Question: I want to display images in a 144px x 144px div element.
Images are always larger than 144px and so I want to zoom scale them. By that I mean that the smallest side will touch the edge of the div, cutting a bit from the other side - the opposite of letterbox.
How can I do this and have it work on older browsers like IE as well?
Changed the image, the first was wrong, sorry.
Resize the image so that inside the div there is no space without image

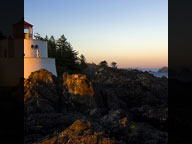
Answer: <URL>.
Here's an example:
HTML (copy and paste into your own file for a full test):
'''
<html>
<head>
<style type="text/css">
.clippedImg {
background-image: url("http://www.grinderschool.com/images/top_main.jpg");
background-position: -75px -55px;
height: 100px;
width: 235px;
}
</style>
</head>
<body>
<div class='clippedImg'>&nbsp;</div>
</body>
</html>
'''
CSS (this is really the key):
'''
.clippedImg {
background-image: url("http://www.grinderschool.com/images/top_main.jpg");
background-position: -75px -55px;
}
'''
You can adjust the position numbers to get exactly the portion and size of the image that you want.
Note also that if you want a black box around this, it's even easier than the other post I made. Just put a parent 'div' around this one:
'''
<div class='blackBox'>
<div class='clippedImg'>&nbsp;</div>
<div>
'''
With a padding and width set to create the black-box effect you want:
'''
.blackBox {
background-color: black;
padding: 0 20px;
width: 235px;
}
'''